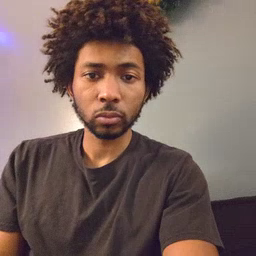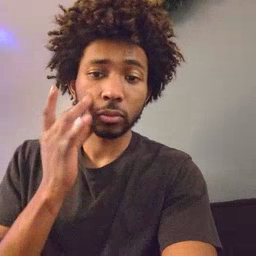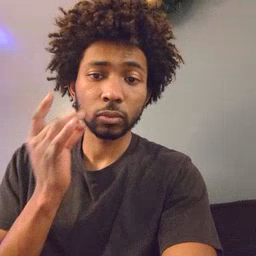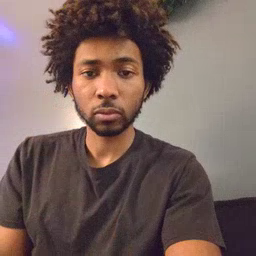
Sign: cat